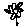
Label: flower